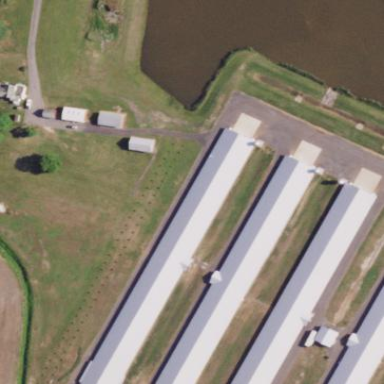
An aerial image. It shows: Farm auxiliary building.